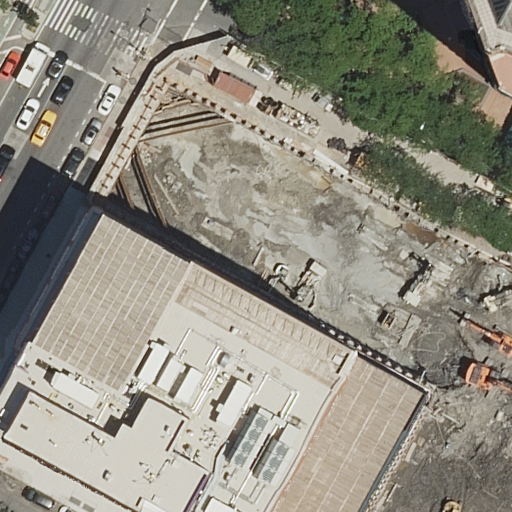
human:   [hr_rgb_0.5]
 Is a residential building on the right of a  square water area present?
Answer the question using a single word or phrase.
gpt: no

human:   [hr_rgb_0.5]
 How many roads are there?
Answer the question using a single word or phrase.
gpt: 9

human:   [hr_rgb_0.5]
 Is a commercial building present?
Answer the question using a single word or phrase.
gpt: no

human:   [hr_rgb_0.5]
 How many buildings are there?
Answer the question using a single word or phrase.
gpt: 4

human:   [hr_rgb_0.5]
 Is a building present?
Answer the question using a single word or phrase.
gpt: yes

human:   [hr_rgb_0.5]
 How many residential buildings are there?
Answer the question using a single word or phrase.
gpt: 3

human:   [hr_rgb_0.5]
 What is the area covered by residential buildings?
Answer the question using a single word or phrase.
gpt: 3565m2

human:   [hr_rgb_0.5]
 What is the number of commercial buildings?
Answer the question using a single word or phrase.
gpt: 0

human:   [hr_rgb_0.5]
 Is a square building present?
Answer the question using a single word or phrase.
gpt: no

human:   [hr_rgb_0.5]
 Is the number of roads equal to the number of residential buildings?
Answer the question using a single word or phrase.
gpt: no

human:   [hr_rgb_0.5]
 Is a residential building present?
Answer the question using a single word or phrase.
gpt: yes

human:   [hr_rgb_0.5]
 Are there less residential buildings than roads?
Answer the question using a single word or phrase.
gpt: yes

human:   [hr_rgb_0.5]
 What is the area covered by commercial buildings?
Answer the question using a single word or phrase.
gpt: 0m2

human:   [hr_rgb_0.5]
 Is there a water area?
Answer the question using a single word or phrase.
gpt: no

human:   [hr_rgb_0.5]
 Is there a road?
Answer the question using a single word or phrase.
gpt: yes

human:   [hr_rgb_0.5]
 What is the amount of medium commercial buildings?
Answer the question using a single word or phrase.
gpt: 0

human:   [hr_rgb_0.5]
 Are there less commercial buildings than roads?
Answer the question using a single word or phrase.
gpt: yes

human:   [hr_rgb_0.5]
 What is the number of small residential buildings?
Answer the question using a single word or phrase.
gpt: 0

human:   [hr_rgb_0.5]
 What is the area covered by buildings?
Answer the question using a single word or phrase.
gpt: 3950m2

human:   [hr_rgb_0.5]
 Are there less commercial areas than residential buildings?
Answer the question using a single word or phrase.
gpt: yes

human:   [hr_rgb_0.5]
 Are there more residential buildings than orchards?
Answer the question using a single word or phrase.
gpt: yes

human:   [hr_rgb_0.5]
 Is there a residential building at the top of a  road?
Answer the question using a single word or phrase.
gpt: yes

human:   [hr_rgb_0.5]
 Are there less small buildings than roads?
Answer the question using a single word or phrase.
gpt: yes

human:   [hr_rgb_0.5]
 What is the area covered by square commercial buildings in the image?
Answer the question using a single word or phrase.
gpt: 0m2

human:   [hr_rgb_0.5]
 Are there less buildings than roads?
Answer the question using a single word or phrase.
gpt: yes

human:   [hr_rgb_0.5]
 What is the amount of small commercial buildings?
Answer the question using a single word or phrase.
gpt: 0

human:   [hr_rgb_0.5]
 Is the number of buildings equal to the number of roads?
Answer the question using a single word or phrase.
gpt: no

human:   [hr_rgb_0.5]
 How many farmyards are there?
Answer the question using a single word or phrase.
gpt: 0

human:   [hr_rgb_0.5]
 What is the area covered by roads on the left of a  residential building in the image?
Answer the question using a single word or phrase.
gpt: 0m2

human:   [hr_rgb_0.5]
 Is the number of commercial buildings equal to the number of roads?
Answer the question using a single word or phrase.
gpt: no

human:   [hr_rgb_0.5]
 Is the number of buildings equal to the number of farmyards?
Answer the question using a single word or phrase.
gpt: no

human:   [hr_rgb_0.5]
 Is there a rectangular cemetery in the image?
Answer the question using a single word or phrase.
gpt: no

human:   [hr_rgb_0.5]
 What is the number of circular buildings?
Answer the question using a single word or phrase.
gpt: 0

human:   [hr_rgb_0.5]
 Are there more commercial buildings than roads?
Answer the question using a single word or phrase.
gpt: no

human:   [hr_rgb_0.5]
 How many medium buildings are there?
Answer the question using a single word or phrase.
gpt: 1

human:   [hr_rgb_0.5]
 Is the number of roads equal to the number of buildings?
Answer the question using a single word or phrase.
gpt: no

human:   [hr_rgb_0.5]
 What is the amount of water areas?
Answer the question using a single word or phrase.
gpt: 0

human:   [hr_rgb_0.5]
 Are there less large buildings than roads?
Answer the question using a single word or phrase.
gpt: yes

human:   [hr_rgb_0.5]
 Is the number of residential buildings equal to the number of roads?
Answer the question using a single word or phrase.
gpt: no

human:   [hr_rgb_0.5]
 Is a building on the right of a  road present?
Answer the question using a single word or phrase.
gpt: yes

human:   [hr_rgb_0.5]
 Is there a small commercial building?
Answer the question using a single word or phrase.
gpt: no

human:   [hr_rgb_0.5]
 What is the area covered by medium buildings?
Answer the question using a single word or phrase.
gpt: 385m2

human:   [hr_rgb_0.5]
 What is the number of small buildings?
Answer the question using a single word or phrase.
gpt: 0

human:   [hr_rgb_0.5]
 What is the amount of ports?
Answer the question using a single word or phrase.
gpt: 0

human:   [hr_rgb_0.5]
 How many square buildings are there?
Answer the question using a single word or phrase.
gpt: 0

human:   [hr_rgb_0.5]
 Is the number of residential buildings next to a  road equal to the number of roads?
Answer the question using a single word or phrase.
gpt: no

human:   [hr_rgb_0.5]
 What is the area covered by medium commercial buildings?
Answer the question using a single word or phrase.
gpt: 0m2

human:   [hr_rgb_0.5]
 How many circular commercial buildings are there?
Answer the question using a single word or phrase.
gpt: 0

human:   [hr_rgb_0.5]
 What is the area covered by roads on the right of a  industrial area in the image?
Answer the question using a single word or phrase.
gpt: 0m2

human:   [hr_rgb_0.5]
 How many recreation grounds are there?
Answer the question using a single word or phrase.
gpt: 0

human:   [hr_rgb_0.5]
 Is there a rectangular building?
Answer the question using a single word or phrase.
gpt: yes

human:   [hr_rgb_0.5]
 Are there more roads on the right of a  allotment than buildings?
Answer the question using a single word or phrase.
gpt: no

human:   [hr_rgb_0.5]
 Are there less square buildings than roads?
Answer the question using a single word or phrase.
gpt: yes

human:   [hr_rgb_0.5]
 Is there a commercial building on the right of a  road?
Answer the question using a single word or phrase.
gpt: no

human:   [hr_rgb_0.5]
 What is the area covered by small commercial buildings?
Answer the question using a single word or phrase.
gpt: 0m2

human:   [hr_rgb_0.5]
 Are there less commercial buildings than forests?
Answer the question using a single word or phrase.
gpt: no

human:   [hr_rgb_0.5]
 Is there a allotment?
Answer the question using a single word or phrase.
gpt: no

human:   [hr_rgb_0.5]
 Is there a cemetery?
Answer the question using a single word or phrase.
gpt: no

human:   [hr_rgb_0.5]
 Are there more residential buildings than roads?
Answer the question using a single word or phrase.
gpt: no

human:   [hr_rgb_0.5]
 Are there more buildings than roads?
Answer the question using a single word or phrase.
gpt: no

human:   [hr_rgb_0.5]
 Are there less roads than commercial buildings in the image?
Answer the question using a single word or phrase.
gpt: no

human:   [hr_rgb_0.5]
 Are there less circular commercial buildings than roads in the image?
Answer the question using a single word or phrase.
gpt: yes

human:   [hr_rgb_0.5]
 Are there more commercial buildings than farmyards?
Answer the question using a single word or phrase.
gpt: no

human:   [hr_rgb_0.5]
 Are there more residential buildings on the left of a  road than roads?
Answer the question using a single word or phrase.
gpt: no